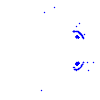
Particle: electron